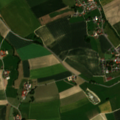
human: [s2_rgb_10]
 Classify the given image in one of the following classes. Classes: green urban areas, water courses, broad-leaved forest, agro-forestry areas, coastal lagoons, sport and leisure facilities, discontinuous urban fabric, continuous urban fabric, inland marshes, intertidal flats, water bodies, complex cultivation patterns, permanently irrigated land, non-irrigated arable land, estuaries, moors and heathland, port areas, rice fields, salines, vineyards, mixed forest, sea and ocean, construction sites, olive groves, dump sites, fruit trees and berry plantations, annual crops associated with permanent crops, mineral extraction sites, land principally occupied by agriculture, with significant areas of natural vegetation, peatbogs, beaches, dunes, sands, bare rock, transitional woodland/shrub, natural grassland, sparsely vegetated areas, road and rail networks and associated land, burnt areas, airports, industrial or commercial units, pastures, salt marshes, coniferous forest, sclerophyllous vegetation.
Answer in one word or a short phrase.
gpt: discontinuous urban fabric, non-irrigated arable land, pastures, complex cultivation patterns